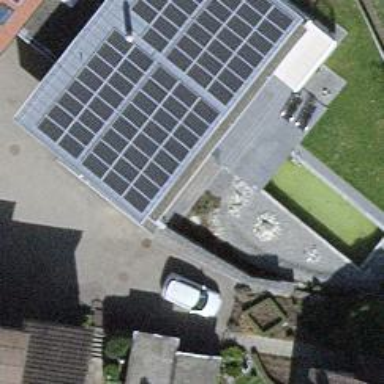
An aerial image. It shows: Solar power generator utilizing photovoltaic technology with solar photovoltaic panels.